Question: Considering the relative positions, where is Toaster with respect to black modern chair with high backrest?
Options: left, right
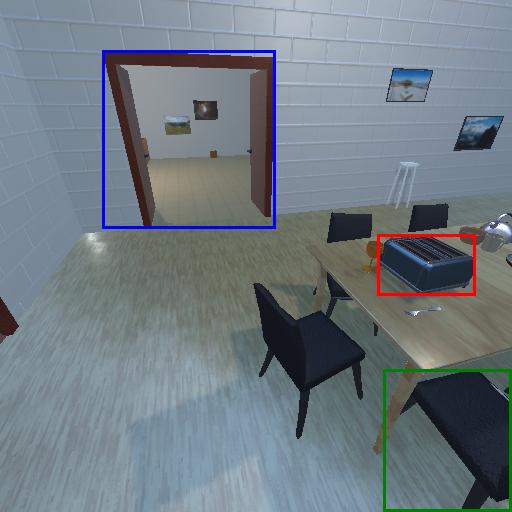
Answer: left